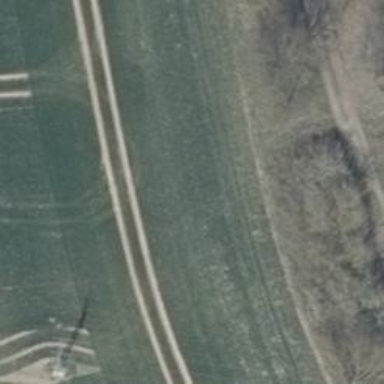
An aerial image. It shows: Minor power line.